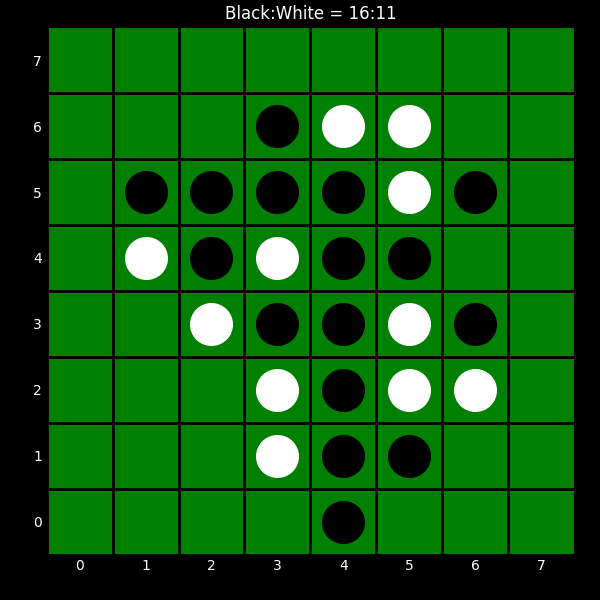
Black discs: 16
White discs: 11